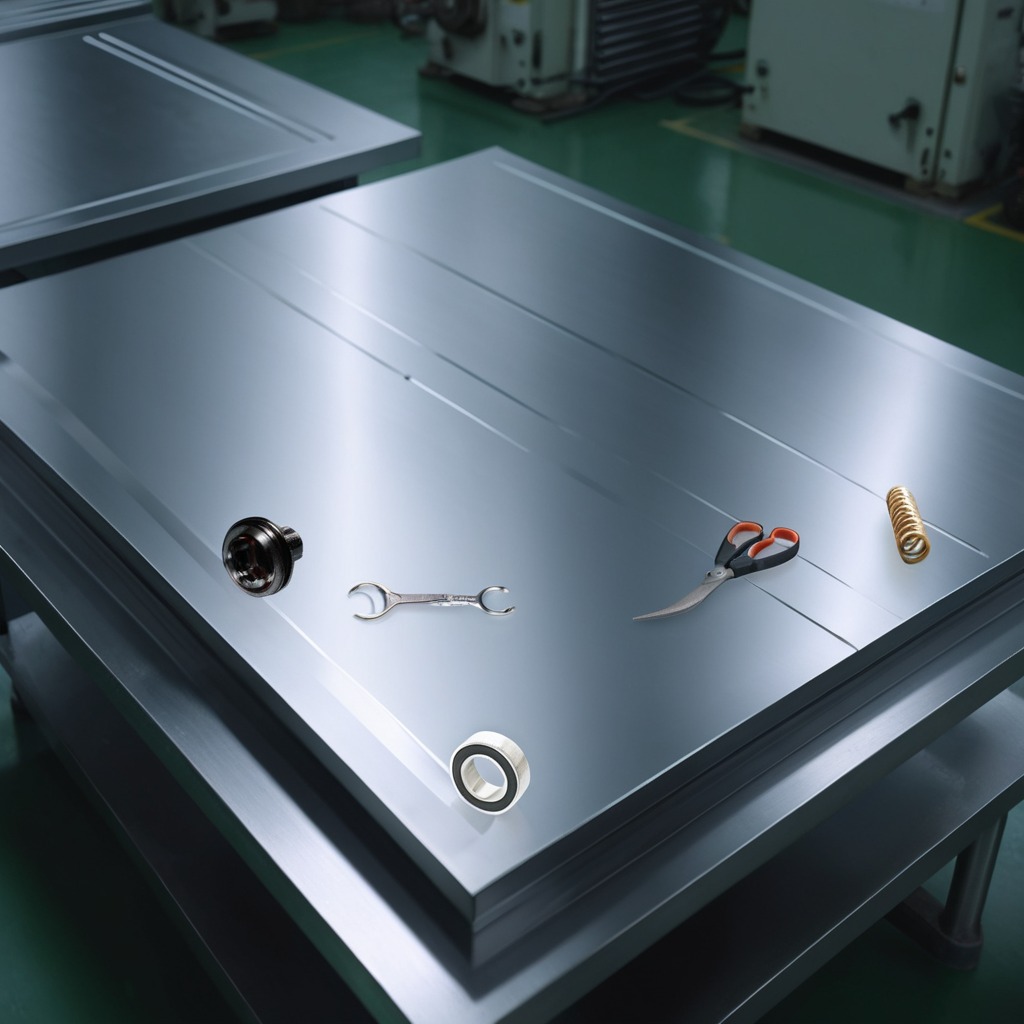
A ball bearing, a machine screw, a coiled metal spring, a pair of scissors, and a wrench are lying on a metal table in a machine shop under fluorescent lights.